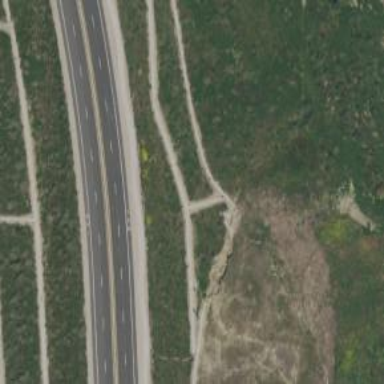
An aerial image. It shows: Cycleway.